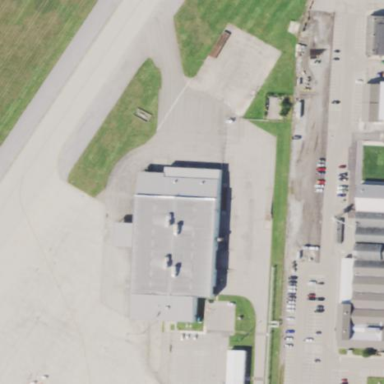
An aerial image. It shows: Terminal building at airport.